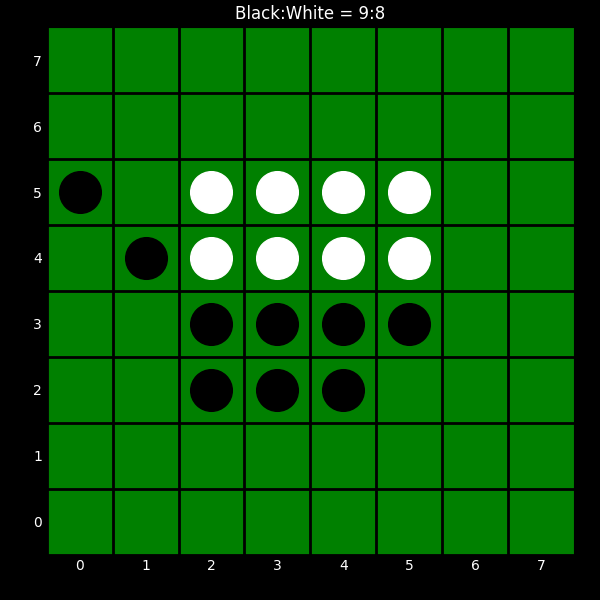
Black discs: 9
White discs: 8